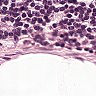
Metastatic tissue present: no